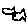
Label: fish